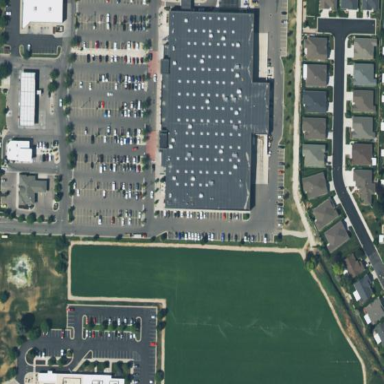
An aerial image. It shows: Retail building.